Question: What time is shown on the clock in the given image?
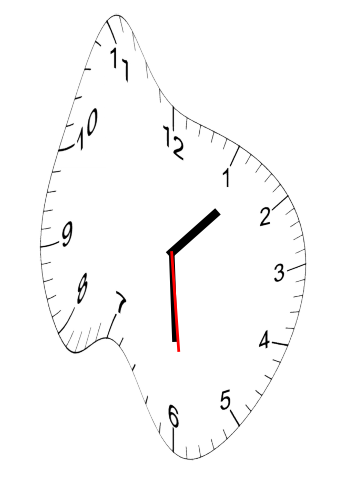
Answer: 01:29:29